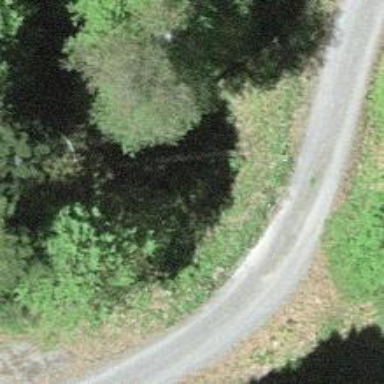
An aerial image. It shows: Culvert tunnel underneath ditch.